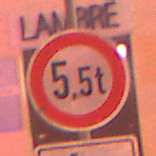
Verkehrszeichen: TatsaechlicheMasse
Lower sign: RichtungsangabeDurchPfeile2
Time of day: Night
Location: Outdoor (Urban)
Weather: Overcast
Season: Winter
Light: Artificial